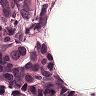
Metastatic tissue present: yes